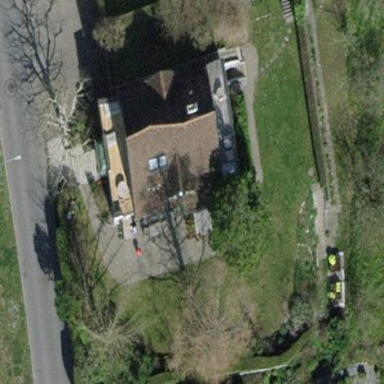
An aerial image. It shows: Detached building with gabled roof.